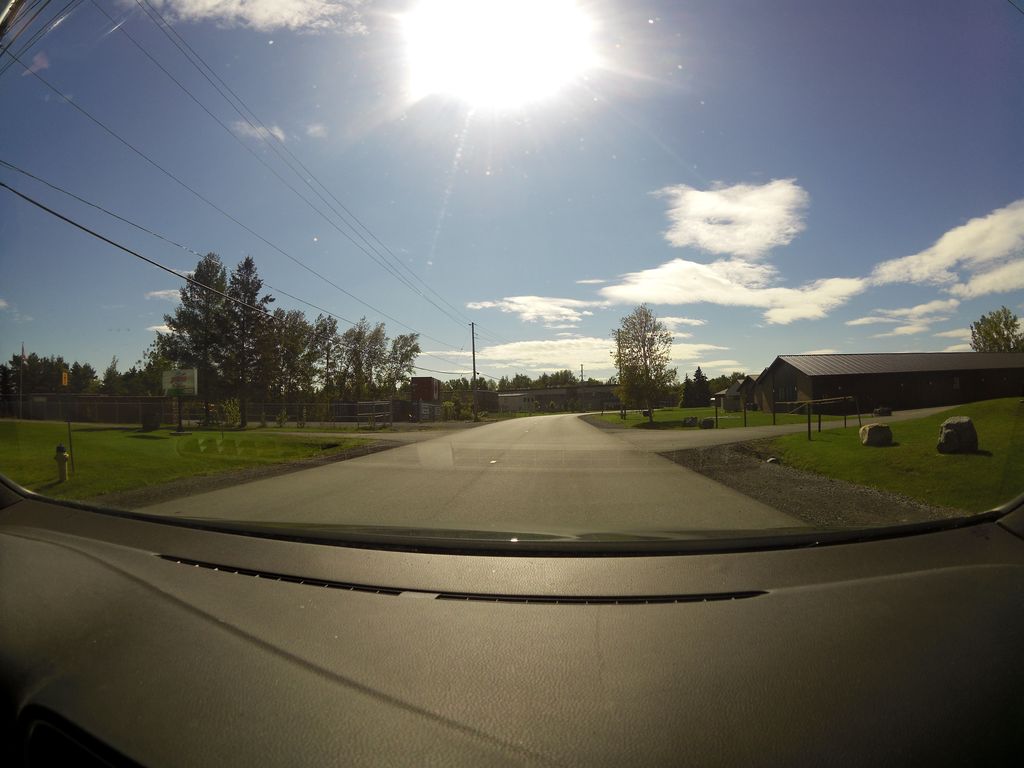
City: ottawa-gatineau